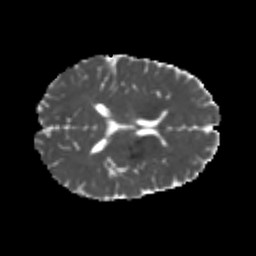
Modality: MD
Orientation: axial
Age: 20
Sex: female
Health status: healthy
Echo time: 0.074 s